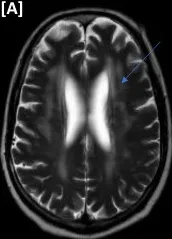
(Case I) [A-E images] Magnetic resonance imaging of the head. Diffuse periventricular white matter hyperintense signals on T2/FLAIR (A and B).
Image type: radiology (mri)